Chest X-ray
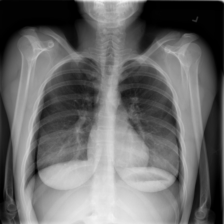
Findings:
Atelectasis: negative
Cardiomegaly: negative
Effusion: negative
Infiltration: negative
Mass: negative
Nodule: negative
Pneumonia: negative
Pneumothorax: negative
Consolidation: negative
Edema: negative
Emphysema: negative
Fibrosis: negative
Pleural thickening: negative
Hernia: negative